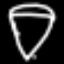
Label: diamond